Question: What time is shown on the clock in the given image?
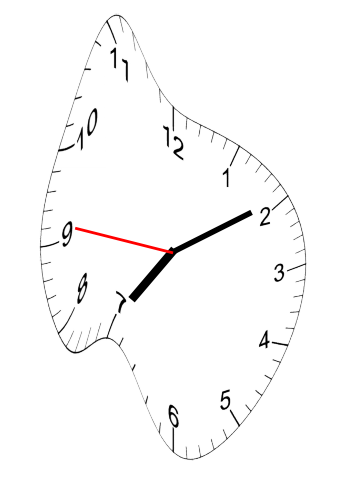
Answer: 07:09:46